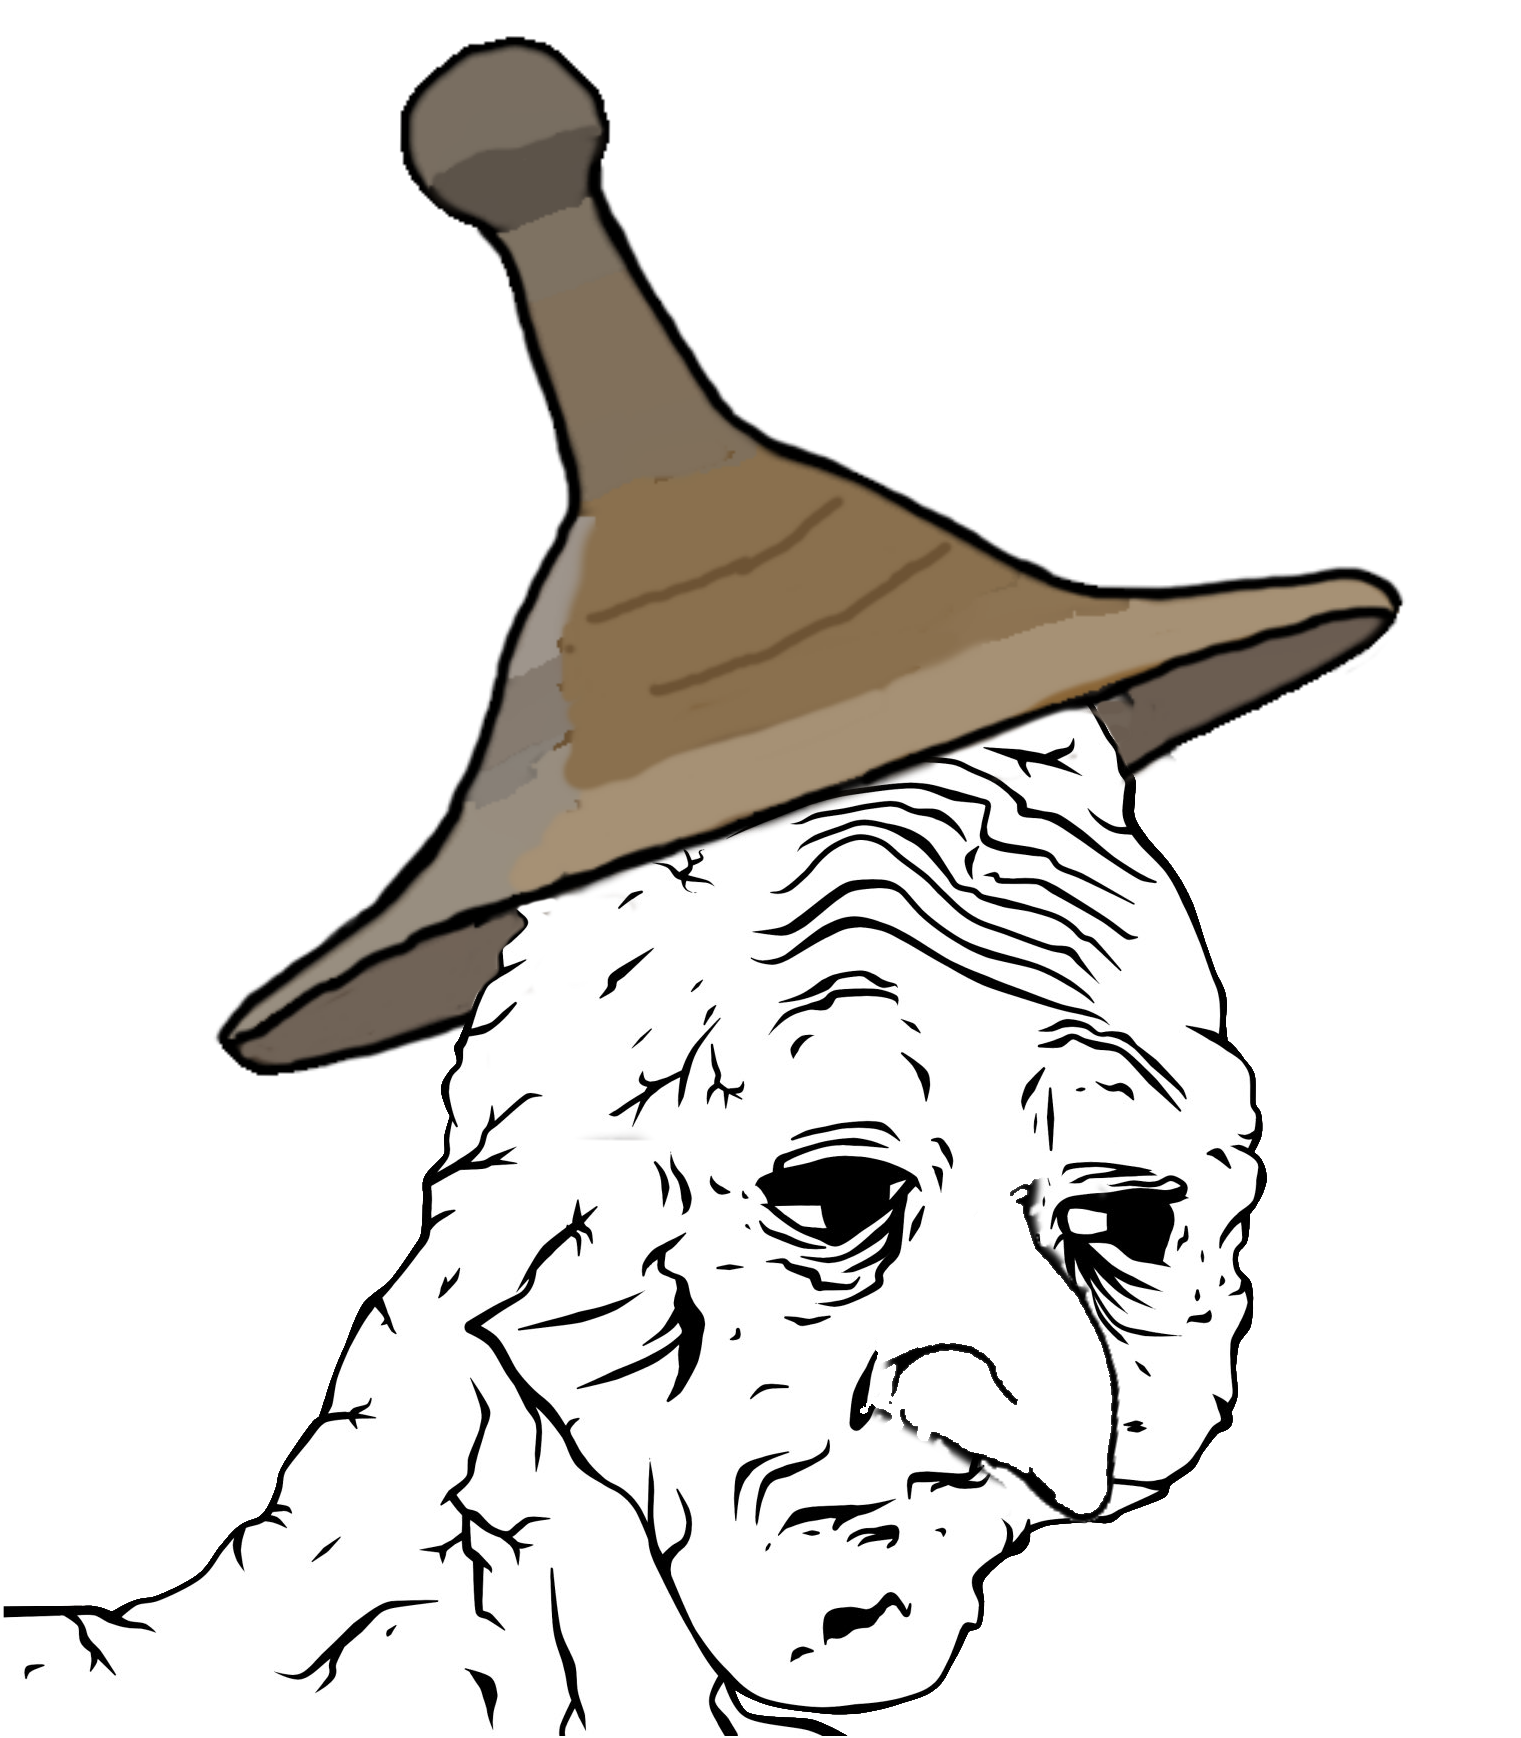
Label: 5_Yes_Honey